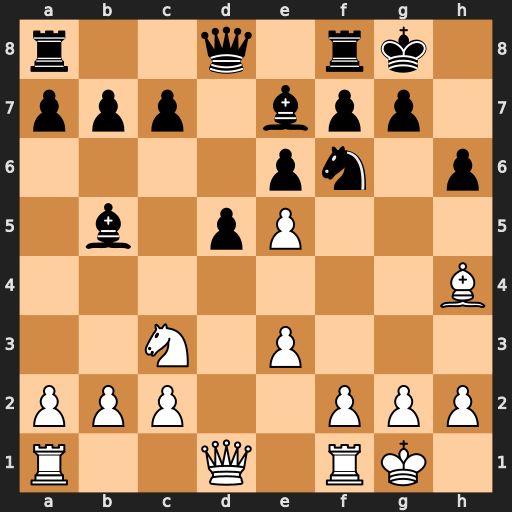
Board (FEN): r2q1rk1/ppp1bpp1/4pn1p/1b1pP3/7B/2N1P3/PPP2PPP/R2Q1RK1
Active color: w
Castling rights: -
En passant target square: -
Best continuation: exf6 Bxf6 Bxf6 Qxf6 Nxb5